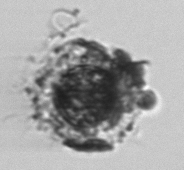
Label: unknown2